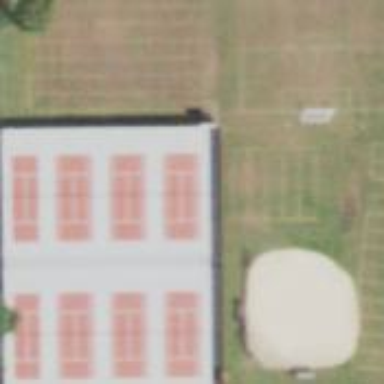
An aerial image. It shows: Tennis court on the leisure land pitch.